Field crop: maize
Growth stage: 2
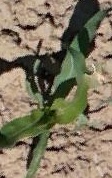
Species: maize